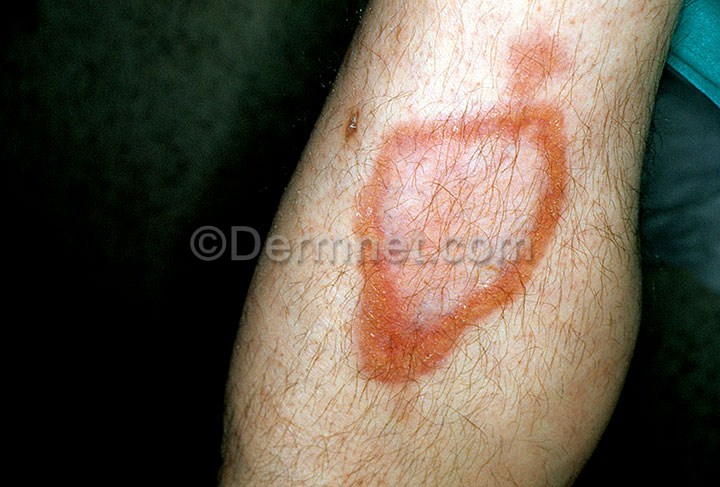
Disease: Systemic Disease